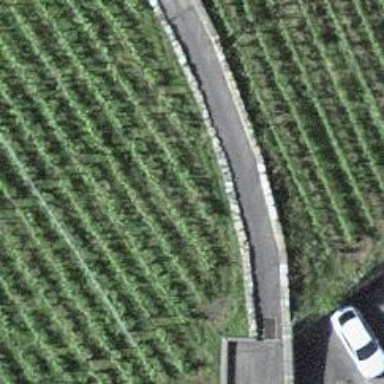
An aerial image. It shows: Footway with pebblestone surface.